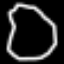
Label: octagon